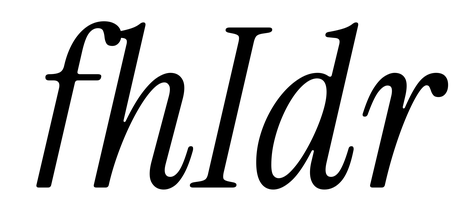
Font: InstrumentSerif-Italic